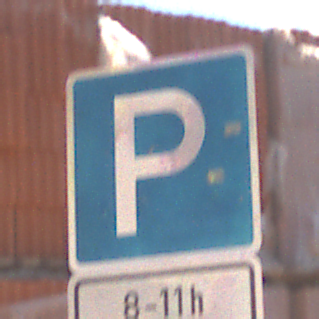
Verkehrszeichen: Parken
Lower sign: ZeitangabenOhneBeschraenkungAufWochentage2
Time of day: MorningAfternoon
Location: Outdoor (Nature)
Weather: Clear
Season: Summer
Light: Natural